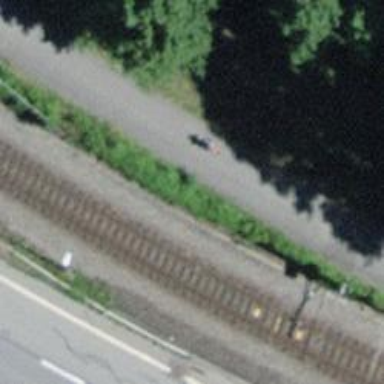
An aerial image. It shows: Asphalt cycleway.